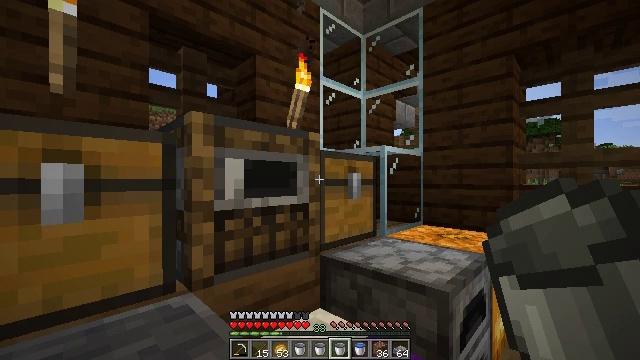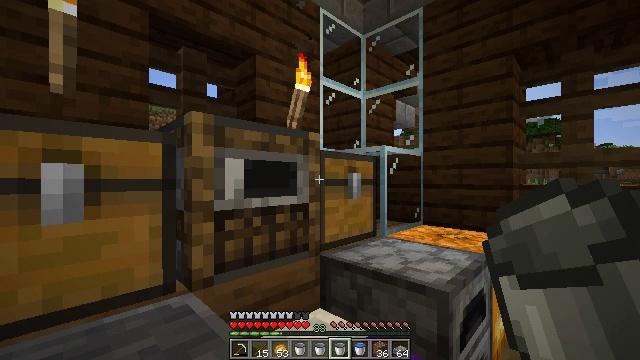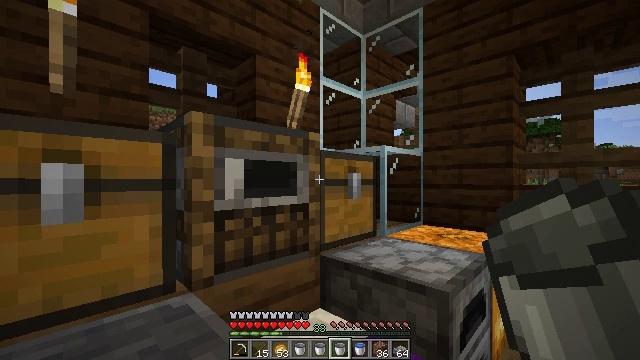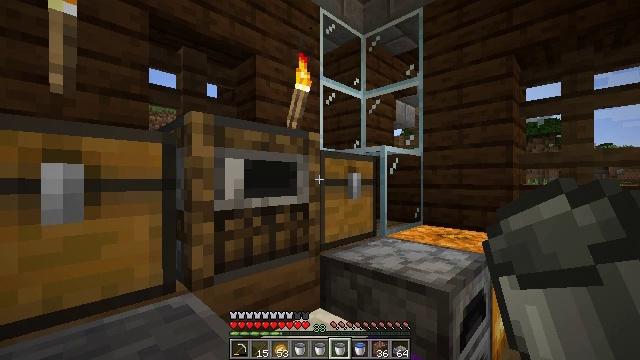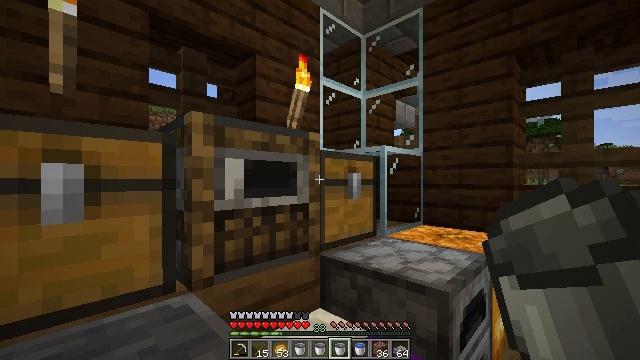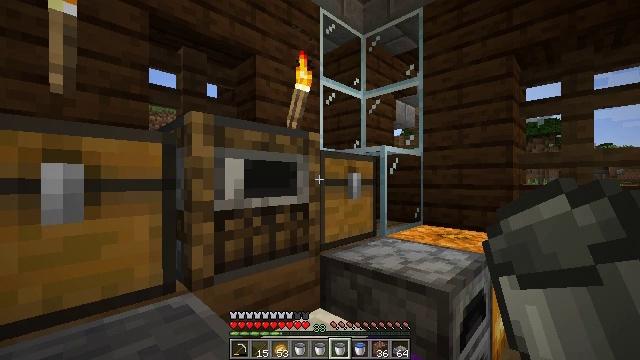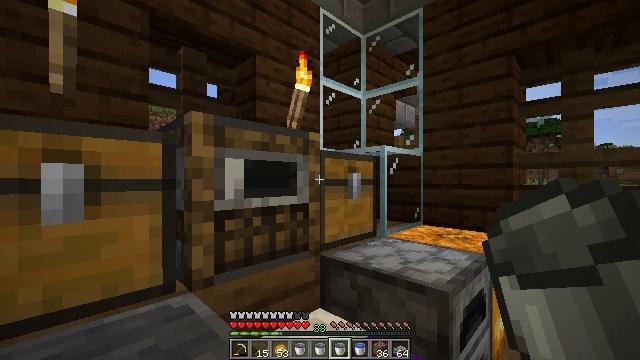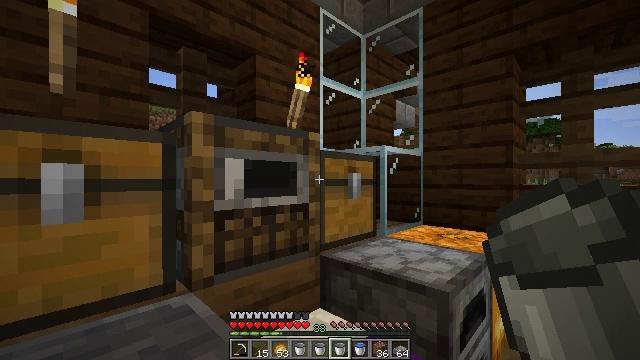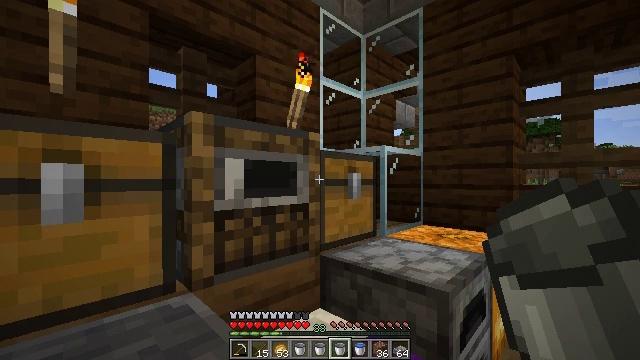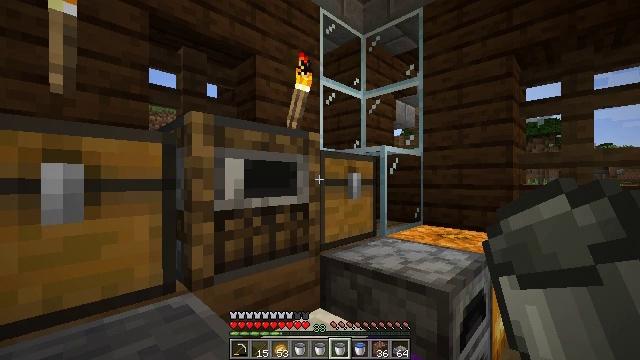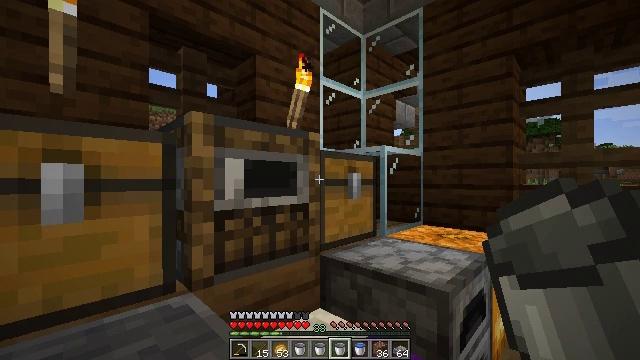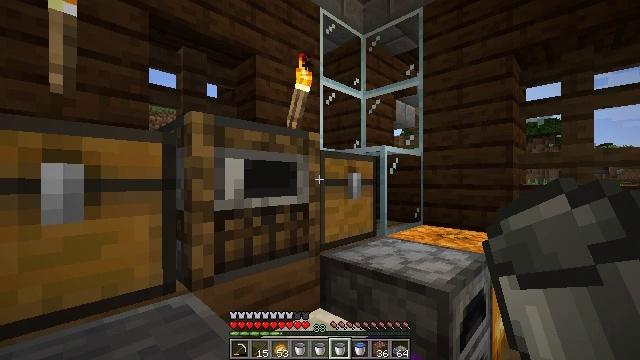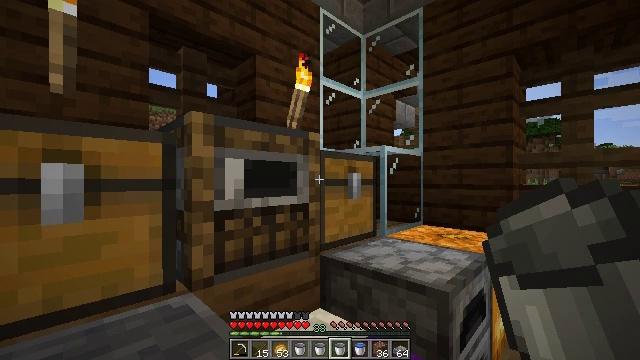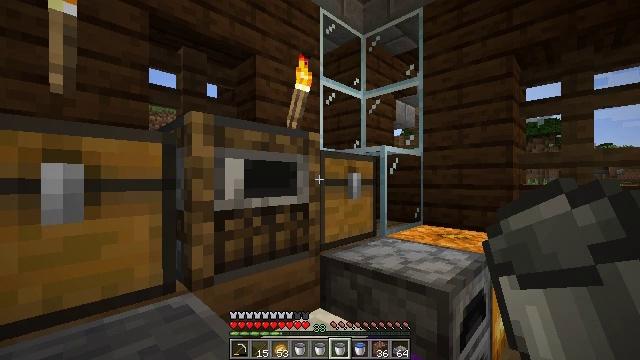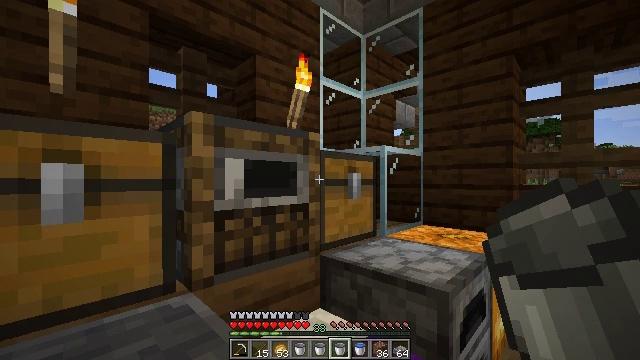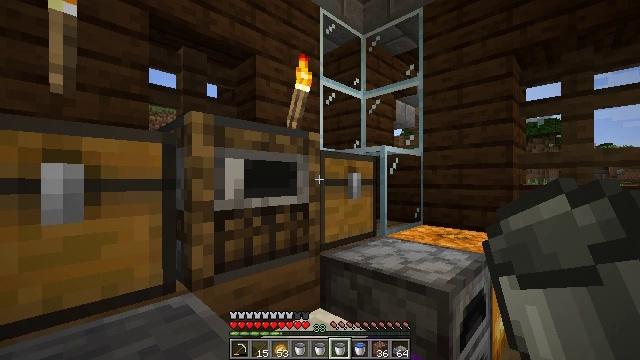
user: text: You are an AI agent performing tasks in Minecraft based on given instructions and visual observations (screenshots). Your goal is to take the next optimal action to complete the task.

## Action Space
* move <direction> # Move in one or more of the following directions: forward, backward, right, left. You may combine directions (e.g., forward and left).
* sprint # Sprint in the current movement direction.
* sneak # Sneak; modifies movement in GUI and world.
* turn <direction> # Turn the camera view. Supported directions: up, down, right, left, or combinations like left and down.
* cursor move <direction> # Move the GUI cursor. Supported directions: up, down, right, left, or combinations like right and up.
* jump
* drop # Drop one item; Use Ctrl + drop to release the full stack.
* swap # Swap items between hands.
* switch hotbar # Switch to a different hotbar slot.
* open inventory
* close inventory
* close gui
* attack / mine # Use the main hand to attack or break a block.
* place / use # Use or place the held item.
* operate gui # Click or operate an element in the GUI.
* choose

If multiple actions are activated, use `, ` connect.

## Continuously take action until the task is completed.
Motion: motion action
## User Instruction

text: Collect spruce leaves for landscaping.
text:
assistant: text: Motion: no_op
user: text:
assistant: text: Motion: no_op
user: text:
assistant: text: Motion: no_op
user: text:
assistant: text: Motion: no_op
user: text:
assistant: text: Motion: no_op
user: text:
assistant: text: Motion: no_op
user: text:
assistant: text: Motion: no_op
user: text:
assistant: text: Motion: no_op
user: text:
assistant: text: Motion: no_op
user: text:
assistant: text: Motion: no_op
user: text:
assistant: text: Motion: no_op
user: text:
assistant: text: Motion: no_op
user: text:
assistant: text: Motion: no_op
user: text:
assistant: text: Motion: no_op
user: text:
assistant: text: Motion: no_op
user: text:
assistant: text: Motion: no_op
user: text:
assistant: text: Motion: no_op
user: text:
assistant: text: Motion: no_op
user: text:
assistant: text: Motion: no_op
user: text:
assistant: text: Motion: no_op
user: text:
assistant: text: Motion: no_op
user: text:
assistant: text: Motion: no_op
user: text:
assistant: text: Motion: no_op
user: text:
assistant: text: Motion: no_op
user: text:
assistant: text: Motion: no_op
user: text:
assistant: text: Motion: no_op
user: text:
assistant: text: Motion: no_op
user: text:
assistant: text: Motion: no_op
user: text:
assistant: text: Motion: no_op
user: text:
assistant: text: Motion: no_op